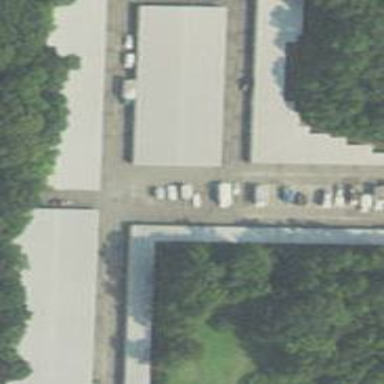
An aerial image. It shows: Commercial building.